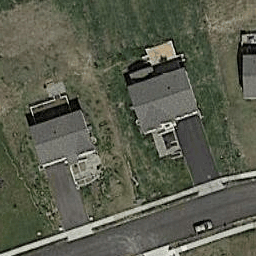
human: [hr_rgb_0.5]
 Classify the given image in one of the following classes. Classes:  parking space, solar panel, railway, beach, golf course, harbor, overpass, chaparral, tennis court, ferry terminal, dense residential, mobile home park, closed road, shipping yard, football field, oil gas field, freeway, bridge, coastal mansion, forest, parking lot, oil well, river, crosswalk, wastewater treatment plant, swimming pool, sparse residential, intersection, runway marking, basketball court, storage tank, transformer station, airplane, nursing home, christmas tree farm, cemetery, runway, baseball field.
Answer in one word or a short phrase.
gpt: sparse residential